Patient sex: F
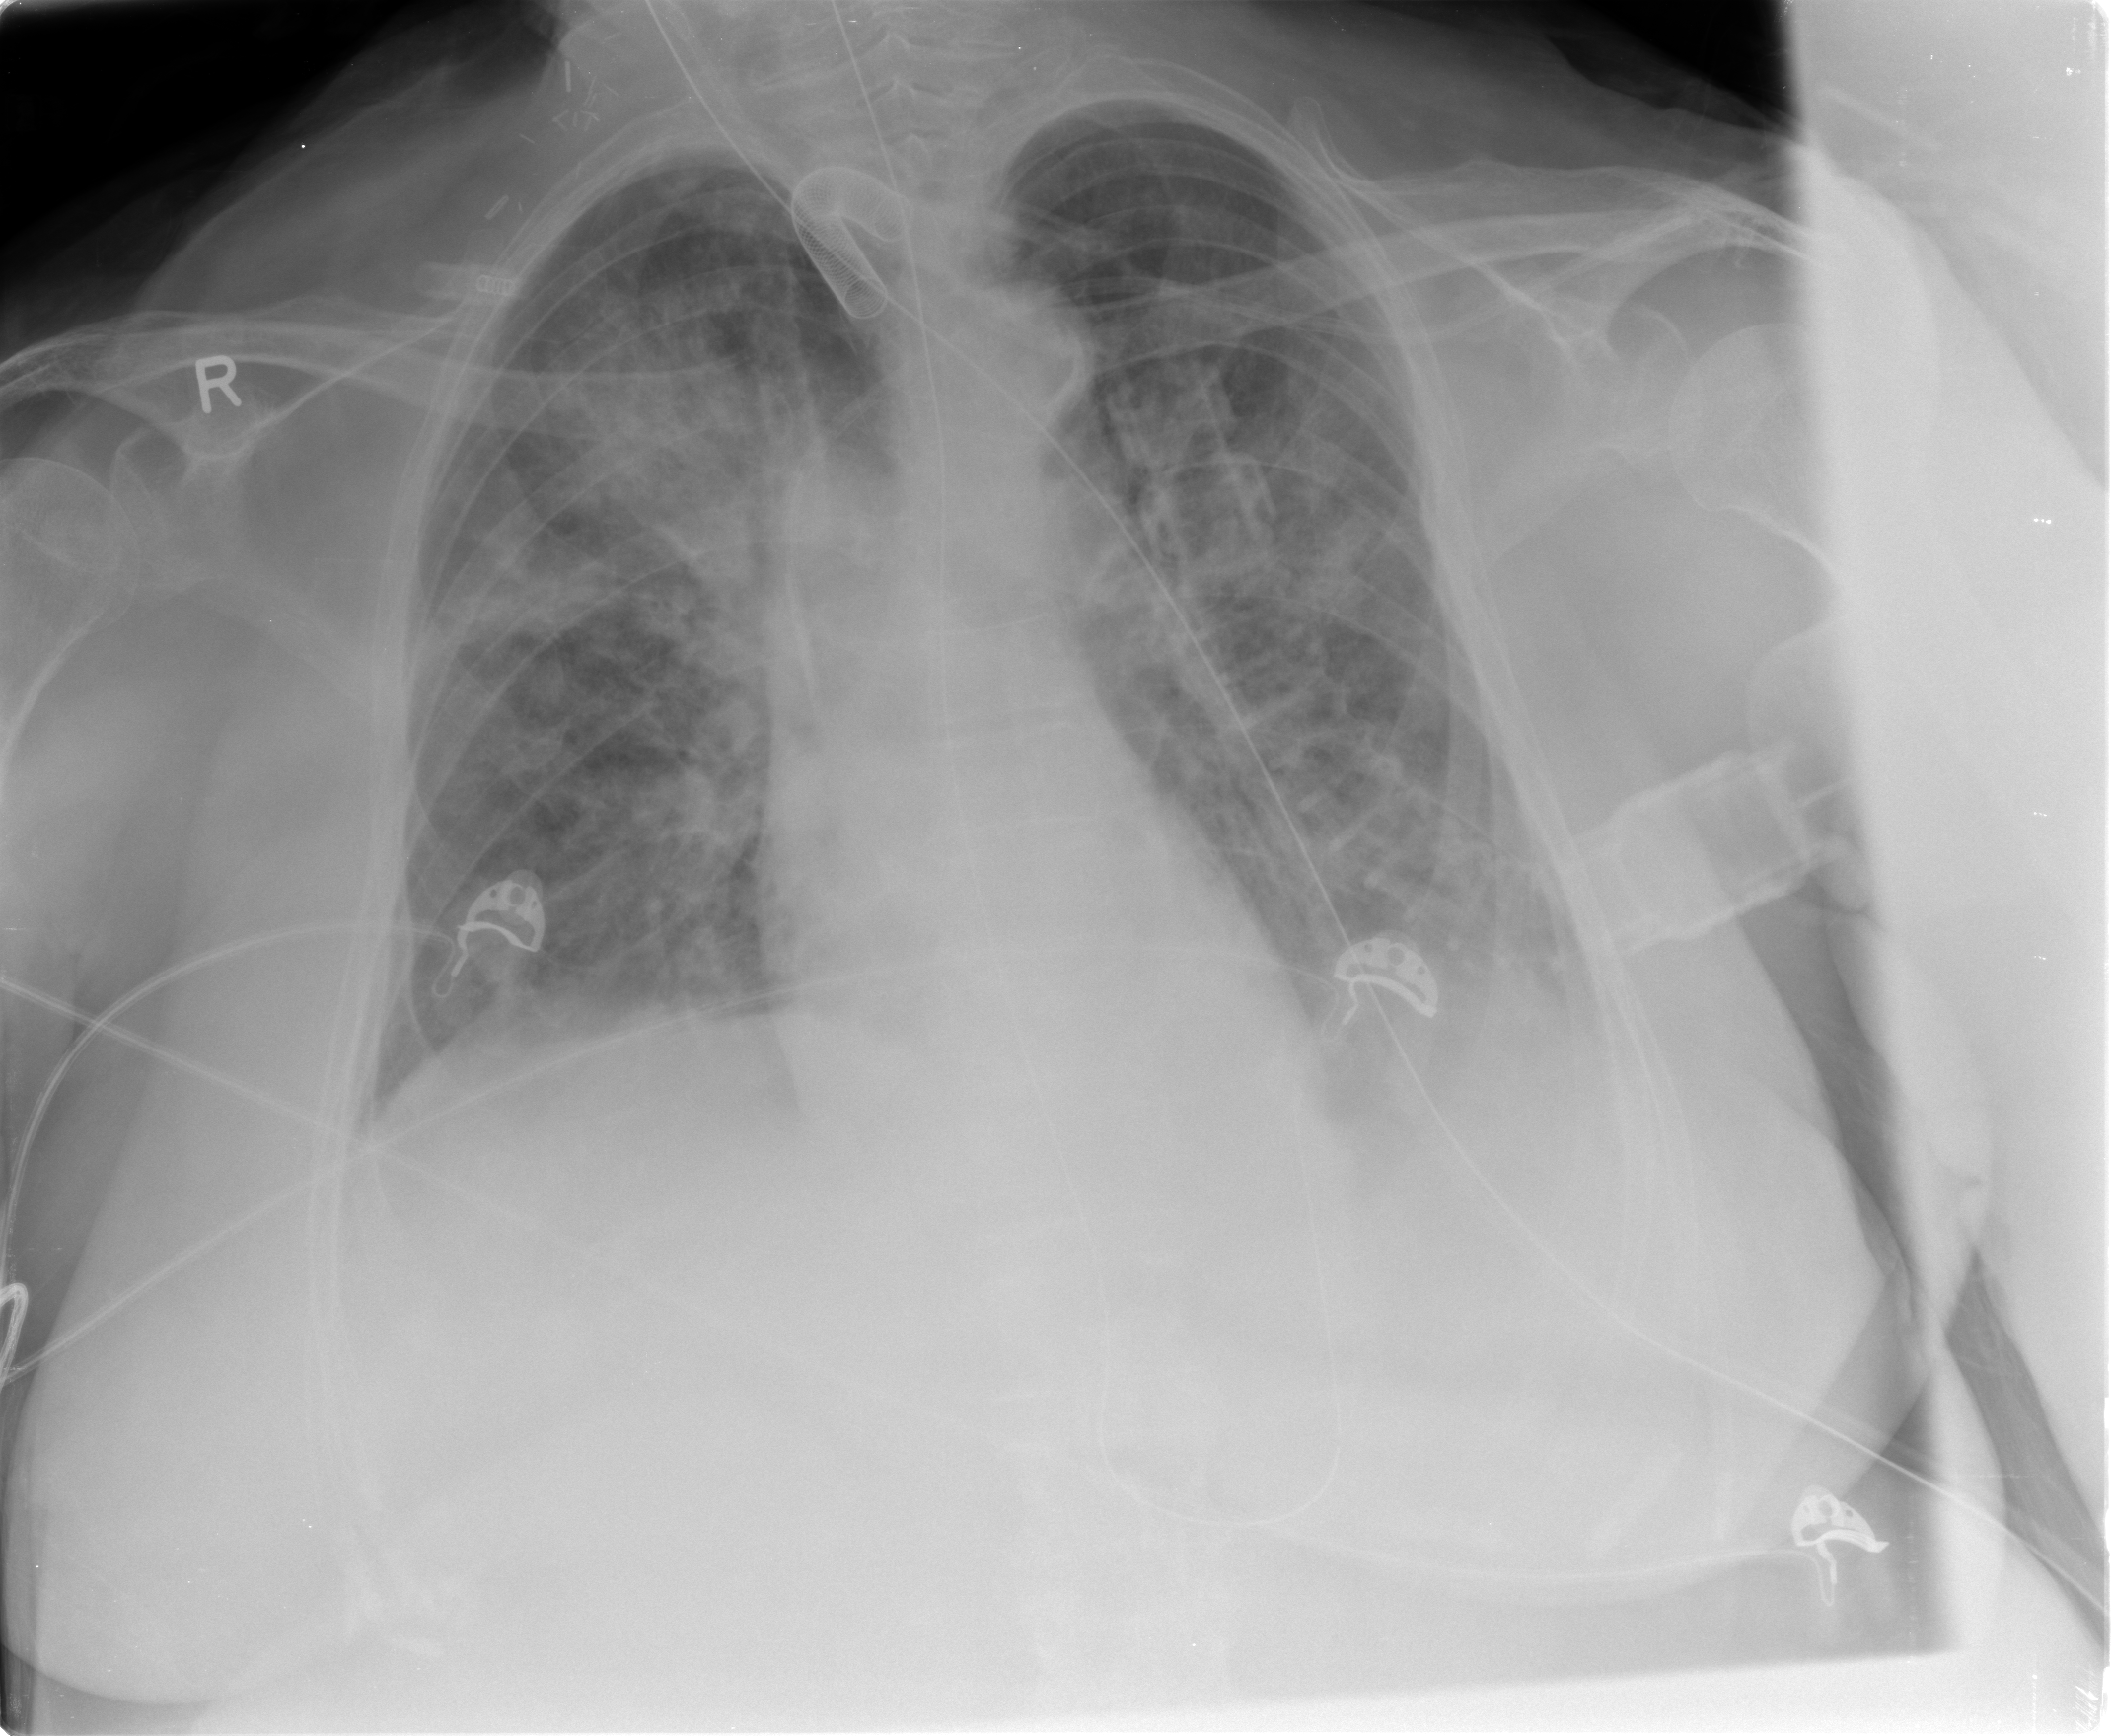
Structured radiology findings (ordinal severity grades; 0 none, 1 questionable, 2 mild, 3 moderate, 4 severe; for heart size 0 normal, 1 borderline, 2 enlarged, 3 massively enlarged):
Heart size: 0
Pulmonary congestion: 1
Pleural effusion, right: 2
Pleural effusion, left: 2
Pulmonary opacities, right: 3
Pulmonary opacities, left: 2
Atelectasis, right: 2
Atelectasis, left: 2